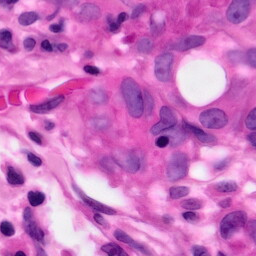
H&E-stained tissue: Pancreatic